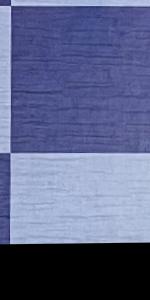
Label: Empty